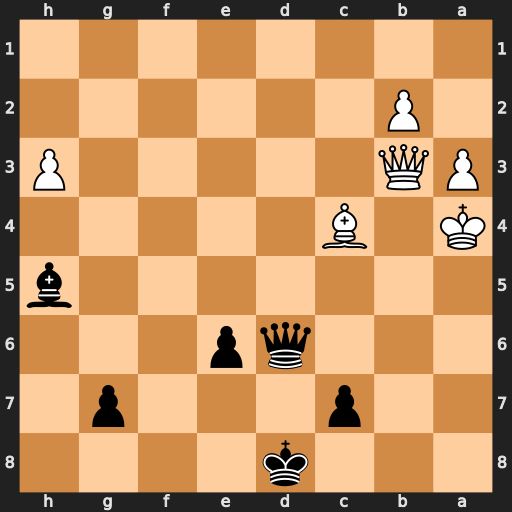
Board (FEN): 3k4/2p3p1/3qp3/7b/K1B5/PQ5P/1P6/8
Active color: b
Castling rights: -
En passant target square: -
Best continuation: Bd1 Qxd1 Qxd1+